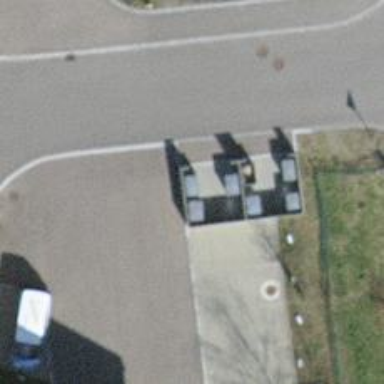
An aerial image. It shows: Waste disposal facility.